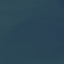
Land use / land cover: SeaLake